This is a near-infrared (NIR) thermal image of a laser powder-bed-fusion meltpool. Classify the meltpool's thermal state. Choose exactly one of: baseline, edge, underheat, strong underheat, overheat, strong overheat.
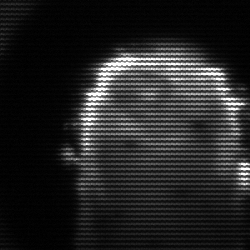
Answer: baseline